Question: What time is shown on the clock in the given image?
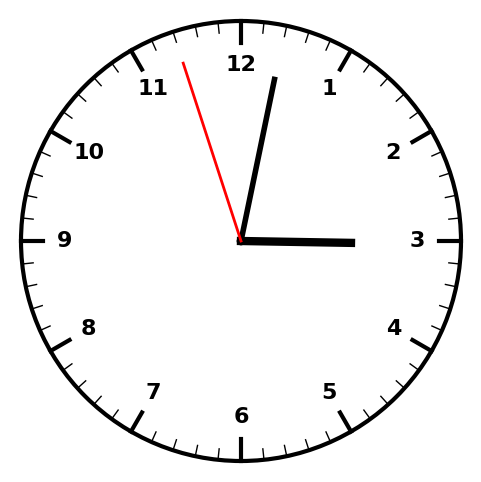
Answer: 03:01:57